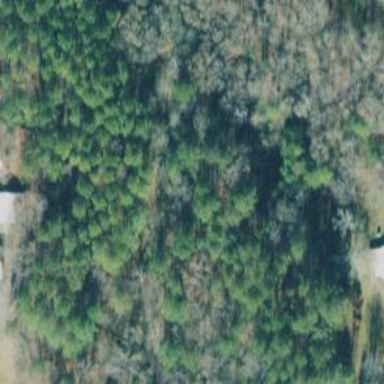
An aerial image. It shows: Serene woodland landscape.